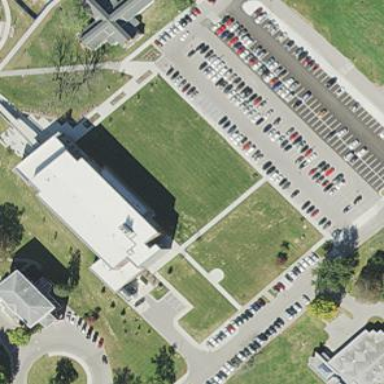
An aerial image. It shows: School building.